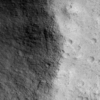
Label: not_dusty